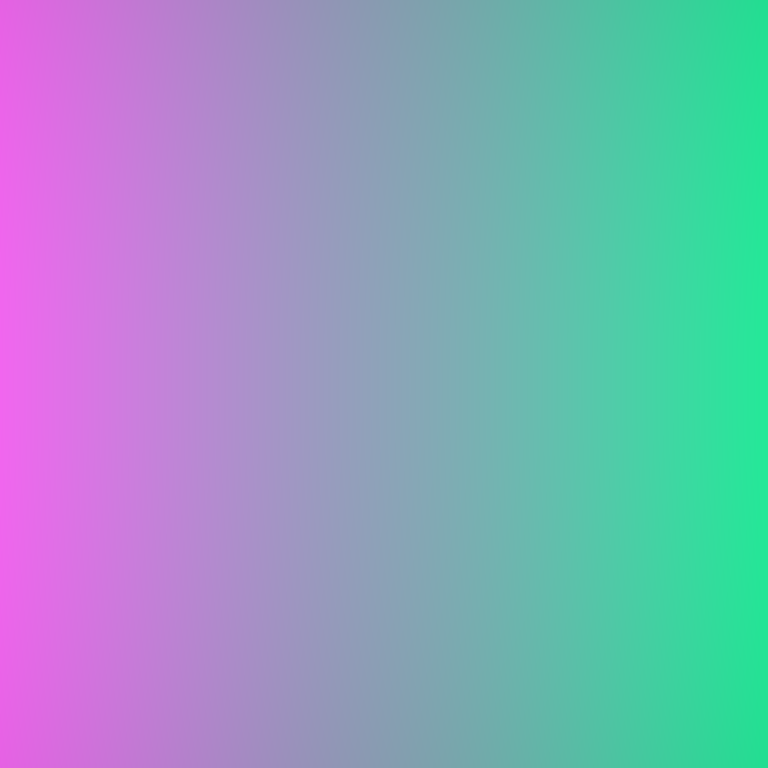
Abstract light effect, smooth gradient from soft pink to bright green, calm atmosphere, diffuse light, no room, no furniture, no objects.